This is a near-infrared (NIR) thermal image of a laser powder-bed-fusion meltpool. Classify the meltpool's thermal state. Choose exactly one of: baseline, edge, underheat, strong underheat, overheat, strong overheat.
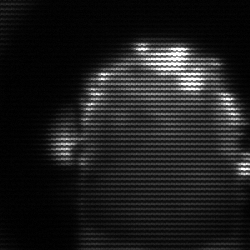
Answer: baseline